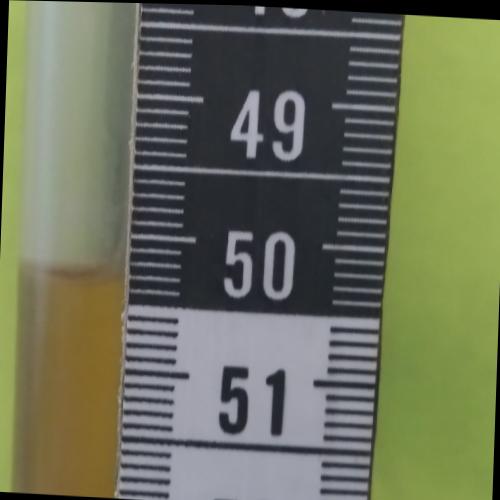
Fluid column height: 50.3 cm